Question: I forked "" repo.
Then I created a new branch "" in my fork.
How can I create "" branch in repo?
When I'm creating a pull request I can merge changes from my branch with existing branches, but there is no way to create a new branch.

Is it possible to create a branch there without asking "" repo owner?
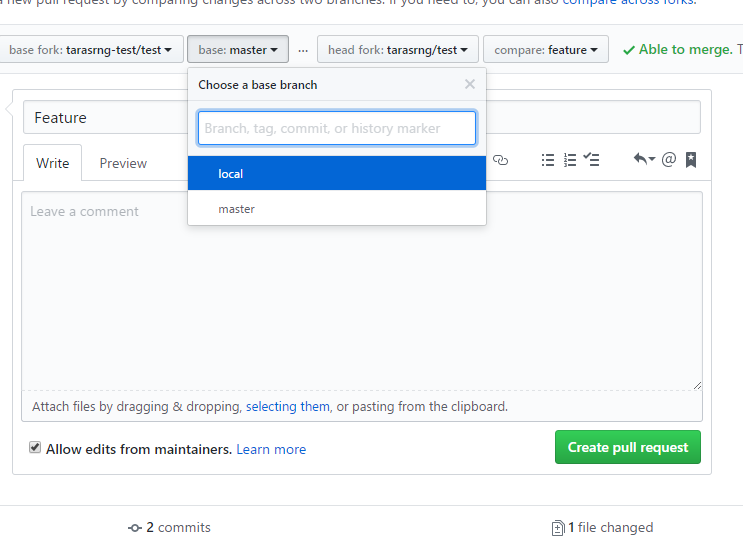
Answer: You can't because there is no way to merge to non-existing branch. You must first create a new branch.
<URL>